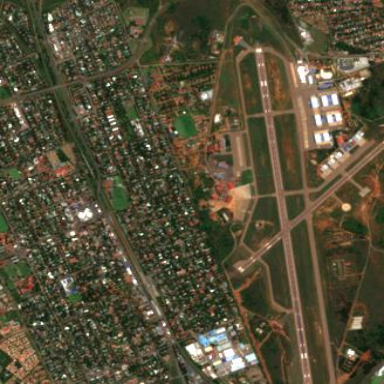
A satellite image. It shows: Military airfield located within larger aerodrome area.